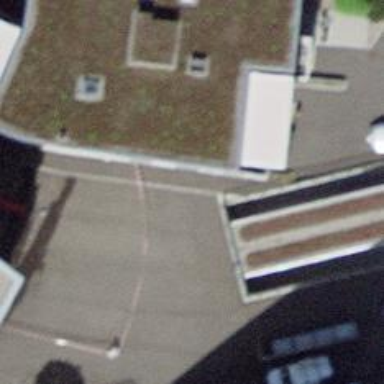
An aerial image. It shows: Parking entrance.